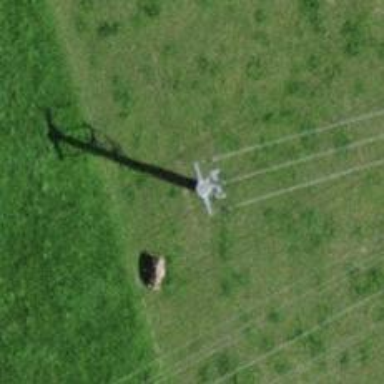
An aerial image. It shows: Minor power line.